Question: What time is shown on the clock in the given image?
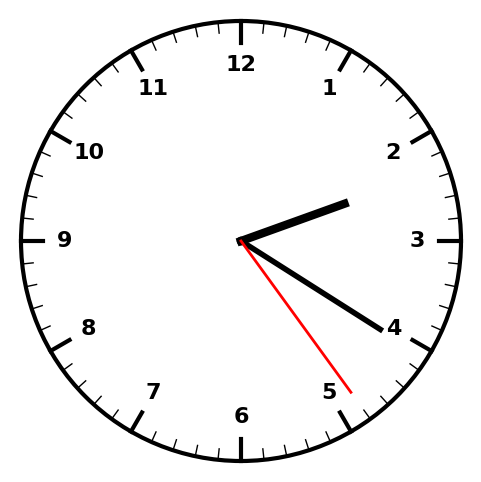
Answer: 02:20:24